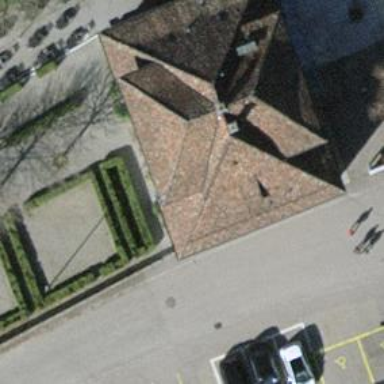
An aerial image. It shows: Restaurant.